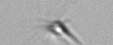
Label: Calciopappus